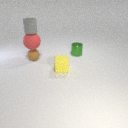
small yellow rubber cube in front of small brown rubber sphere